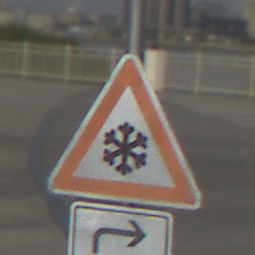
Verkehrszeichen: SchneeOderEisglaette
Zusatzzeichen unten: RichtungsangabeDurchPfeile5
Umgebung: Outdoor, Urban
Tageszeit: SunriseSunset
Wetter: Clear
Licht: Natural
Jahreszeit: NotSpecified
Kontrast: MediumContrast